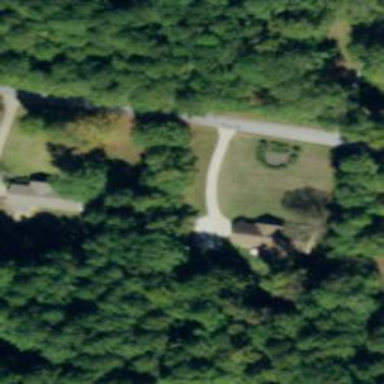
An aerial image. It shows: Driveway.